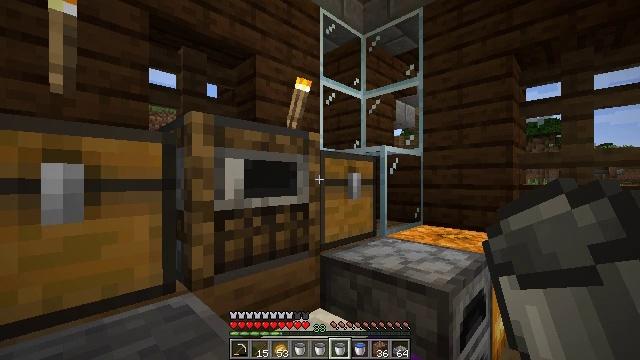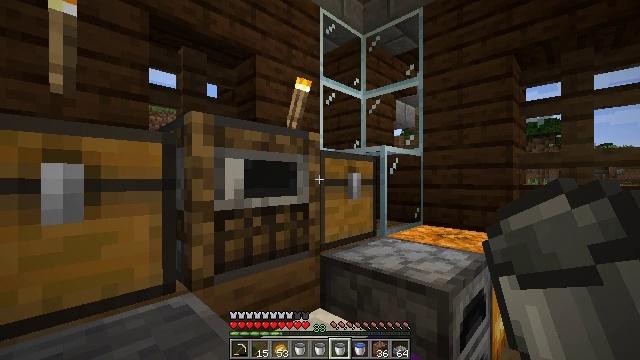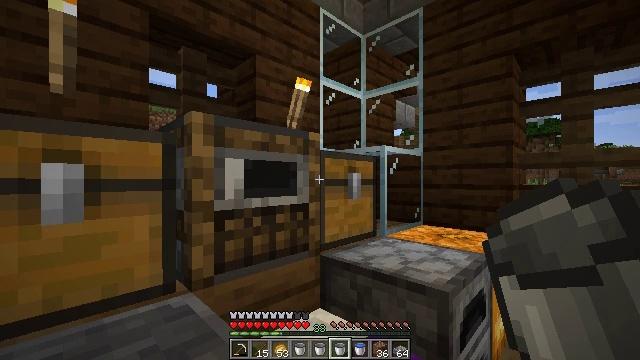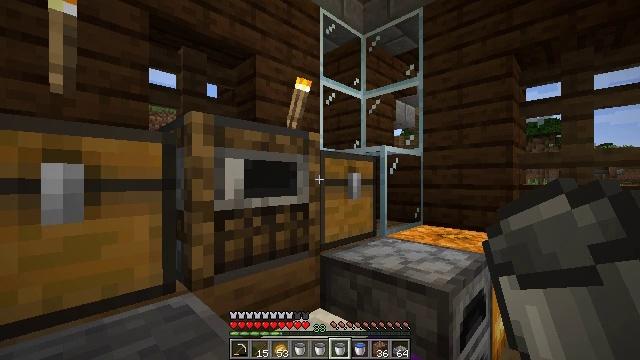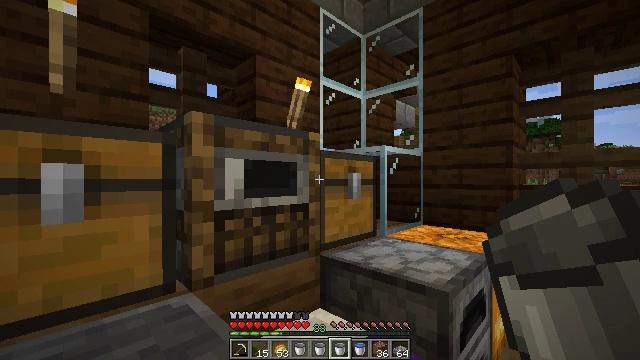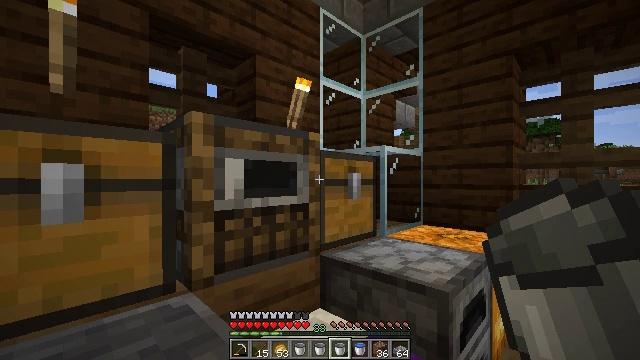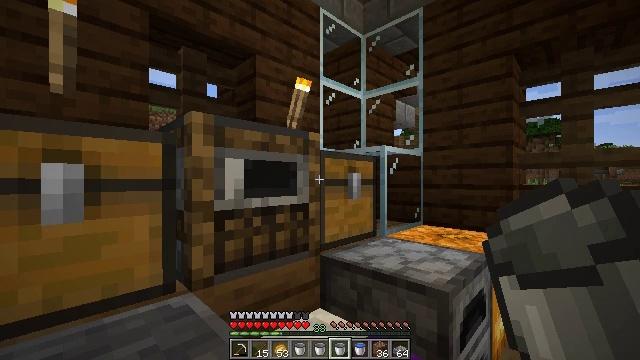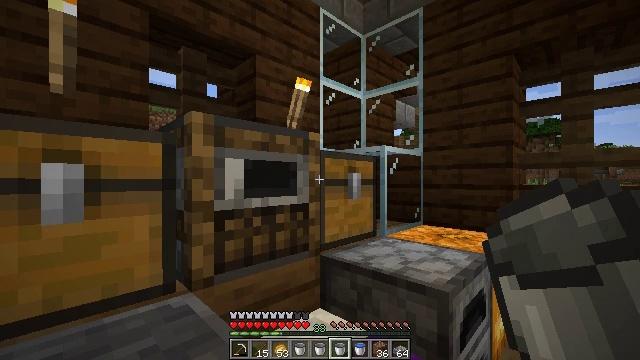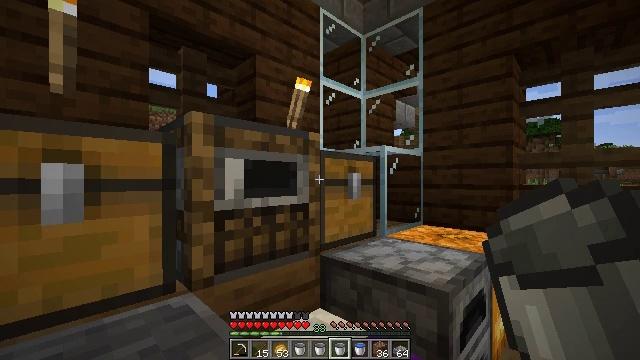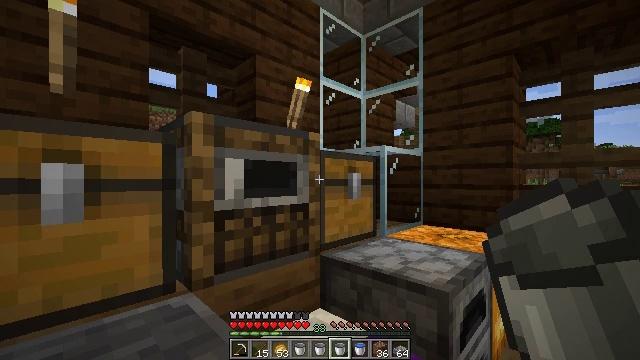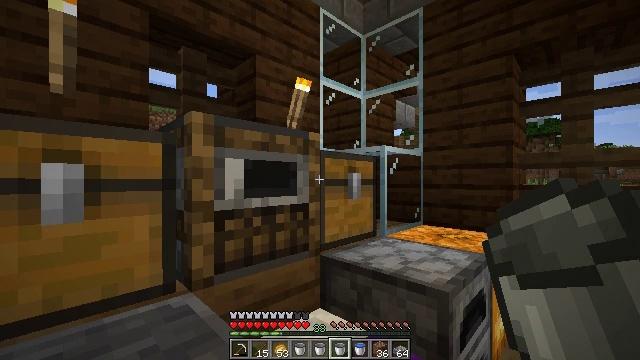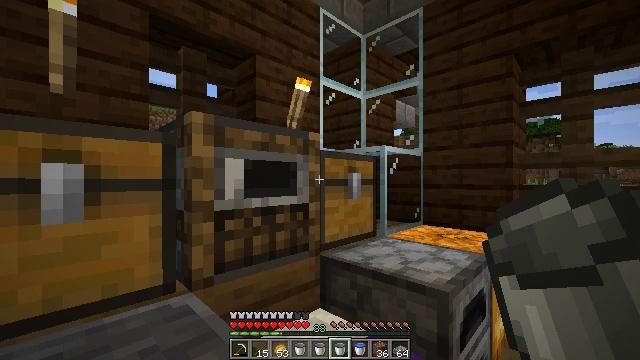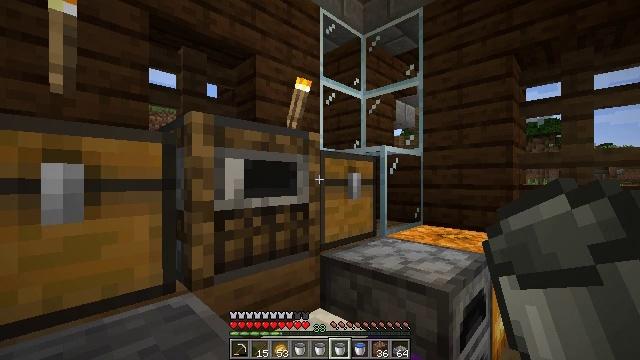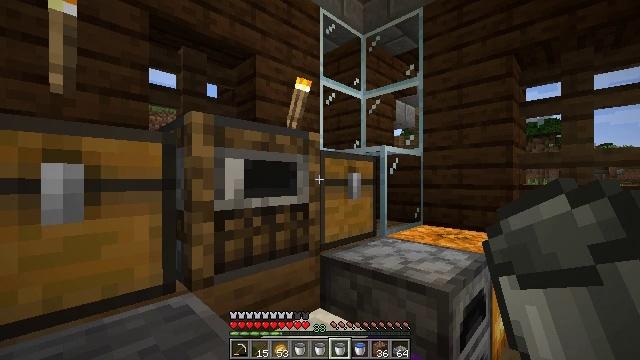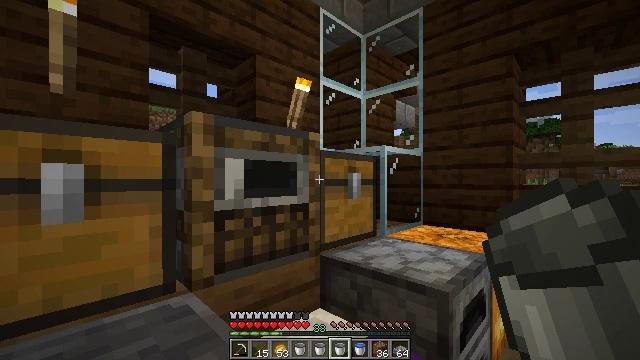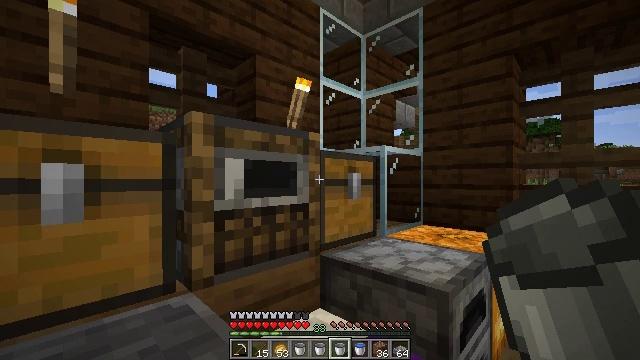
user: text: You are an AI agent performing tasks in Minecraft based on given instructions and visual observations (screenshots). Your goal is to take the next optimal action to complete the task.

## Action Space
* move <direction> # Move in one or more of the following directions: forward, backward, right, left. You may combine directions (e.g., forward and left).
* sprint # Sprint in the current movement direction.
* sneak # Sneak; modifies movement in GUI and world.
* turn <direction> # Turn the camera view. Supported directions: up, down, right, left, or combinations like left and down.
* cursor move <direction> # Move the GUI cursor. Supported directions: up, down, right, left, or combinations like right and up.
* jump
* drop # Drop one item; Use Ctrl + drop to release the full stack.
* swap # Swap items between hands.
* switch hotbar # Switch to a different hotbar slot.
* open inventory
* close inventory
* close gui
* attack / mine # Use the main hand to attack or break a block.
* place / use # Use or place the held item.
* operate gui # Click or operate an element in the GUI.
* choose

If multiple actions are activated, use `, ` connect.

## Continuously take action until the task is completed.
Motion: motion action
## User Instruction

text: Collect spruce leaves for landscaping.
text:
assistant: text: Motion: no_op
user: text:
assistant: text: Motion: no_op
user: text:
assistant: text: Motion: no_op
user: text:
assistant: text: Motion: no_op
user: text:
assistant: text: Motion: no_op
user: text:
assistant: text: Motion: no_op
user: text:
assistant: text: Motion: no_op
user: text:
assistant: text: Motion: no_op
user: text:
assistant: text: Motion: no_op
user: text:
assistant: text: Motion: no_op
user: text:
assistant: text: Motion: no_op
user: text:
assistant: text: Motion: no_op
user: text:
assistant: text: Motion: no_op
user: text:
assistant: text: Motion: no_op
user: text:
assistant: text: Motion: no_op
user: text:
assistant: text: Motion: no_op
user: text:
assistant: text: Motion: no_op
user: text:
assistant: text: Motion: no_op
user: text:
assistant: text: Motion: no_op
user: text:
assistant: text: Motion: no_op
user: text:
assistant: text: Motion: no_op
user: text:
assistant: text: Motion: no_op
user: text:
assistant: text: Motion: no_op
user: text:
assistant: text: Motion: no_op
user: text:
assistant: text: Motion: no_op
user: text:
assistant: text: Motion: no_op
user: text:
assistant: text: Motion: no_op
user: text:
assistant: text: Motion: no_op
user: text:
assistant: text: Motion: no_op
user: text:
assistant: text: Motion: no_op